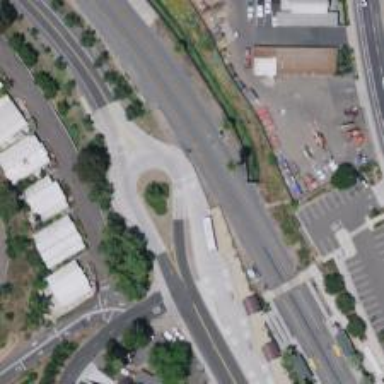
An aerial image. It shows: Busway road.